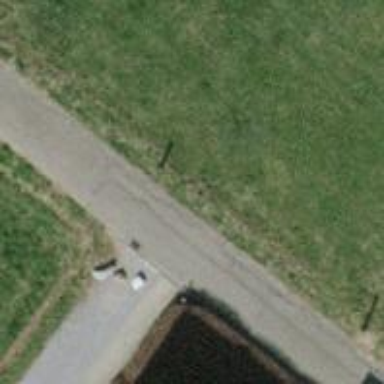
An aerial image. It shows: Paved track with grade1 tracktype.